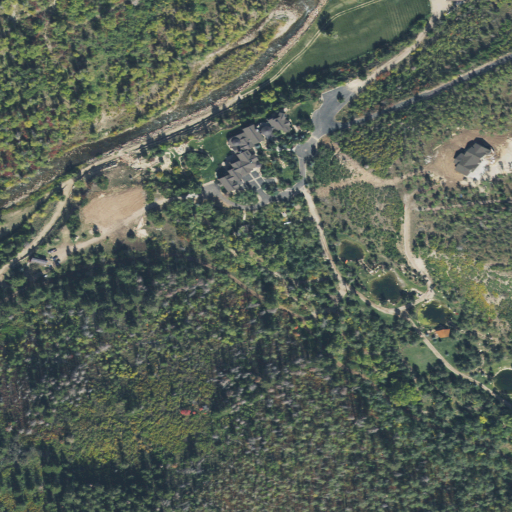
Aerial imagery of valley in Utah named Swifts Canyon containing deciduous forest, evergreen forest, woody wetlands, shrub, open development, herbaceous wetlands, and medium intensity development